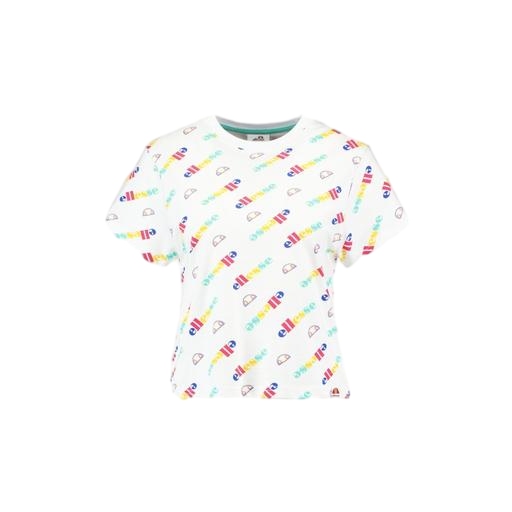
multicolor women’s white large t-shirt, multicolor graphic t-shirt, multicolor logo-print t-shirt, white background